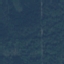
Label: Forest